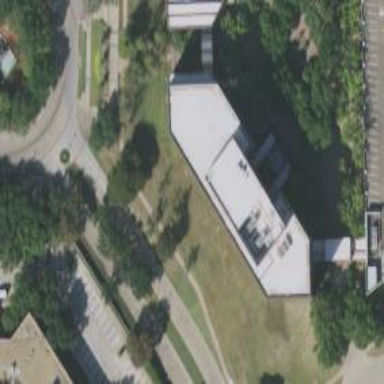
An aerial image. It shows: Office building.